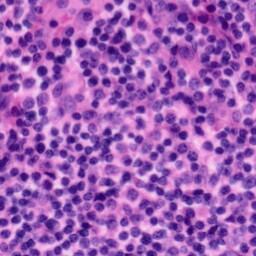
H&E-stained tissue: Tonsil